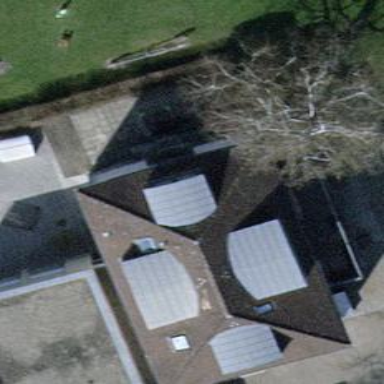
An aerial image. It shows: Kindergarten building.